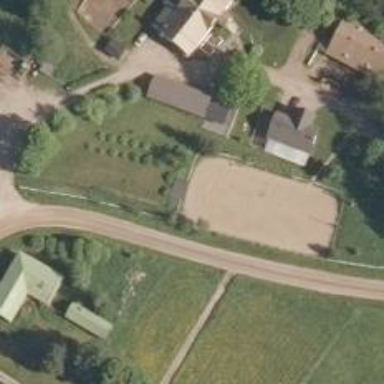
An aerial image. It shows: Leisure land designated for horse riding.